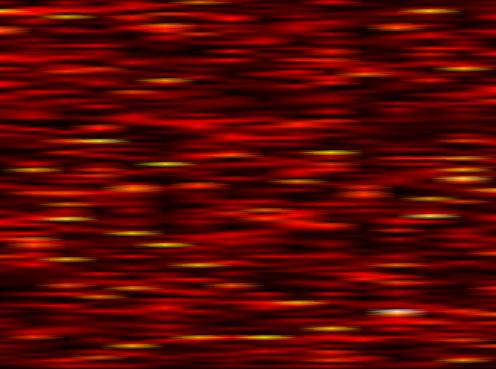
Label: UFMC